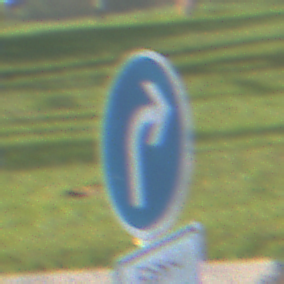
Verkehrszeichen: VorgeschriebeneFahrtrichtungRechts
Zusatzzeichen unten: SonstigeFahrzeugePersonengruppenFrei4
Umgebung: Outdoor, Suburban
Tageszeit: SunriseSunset
Wetter: PartlyCloudy
Licht: Natural
Jahreszeit: NotSpecified
Kontrast: HighContrast